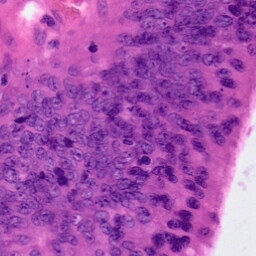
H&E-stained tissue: Colon